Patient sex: M
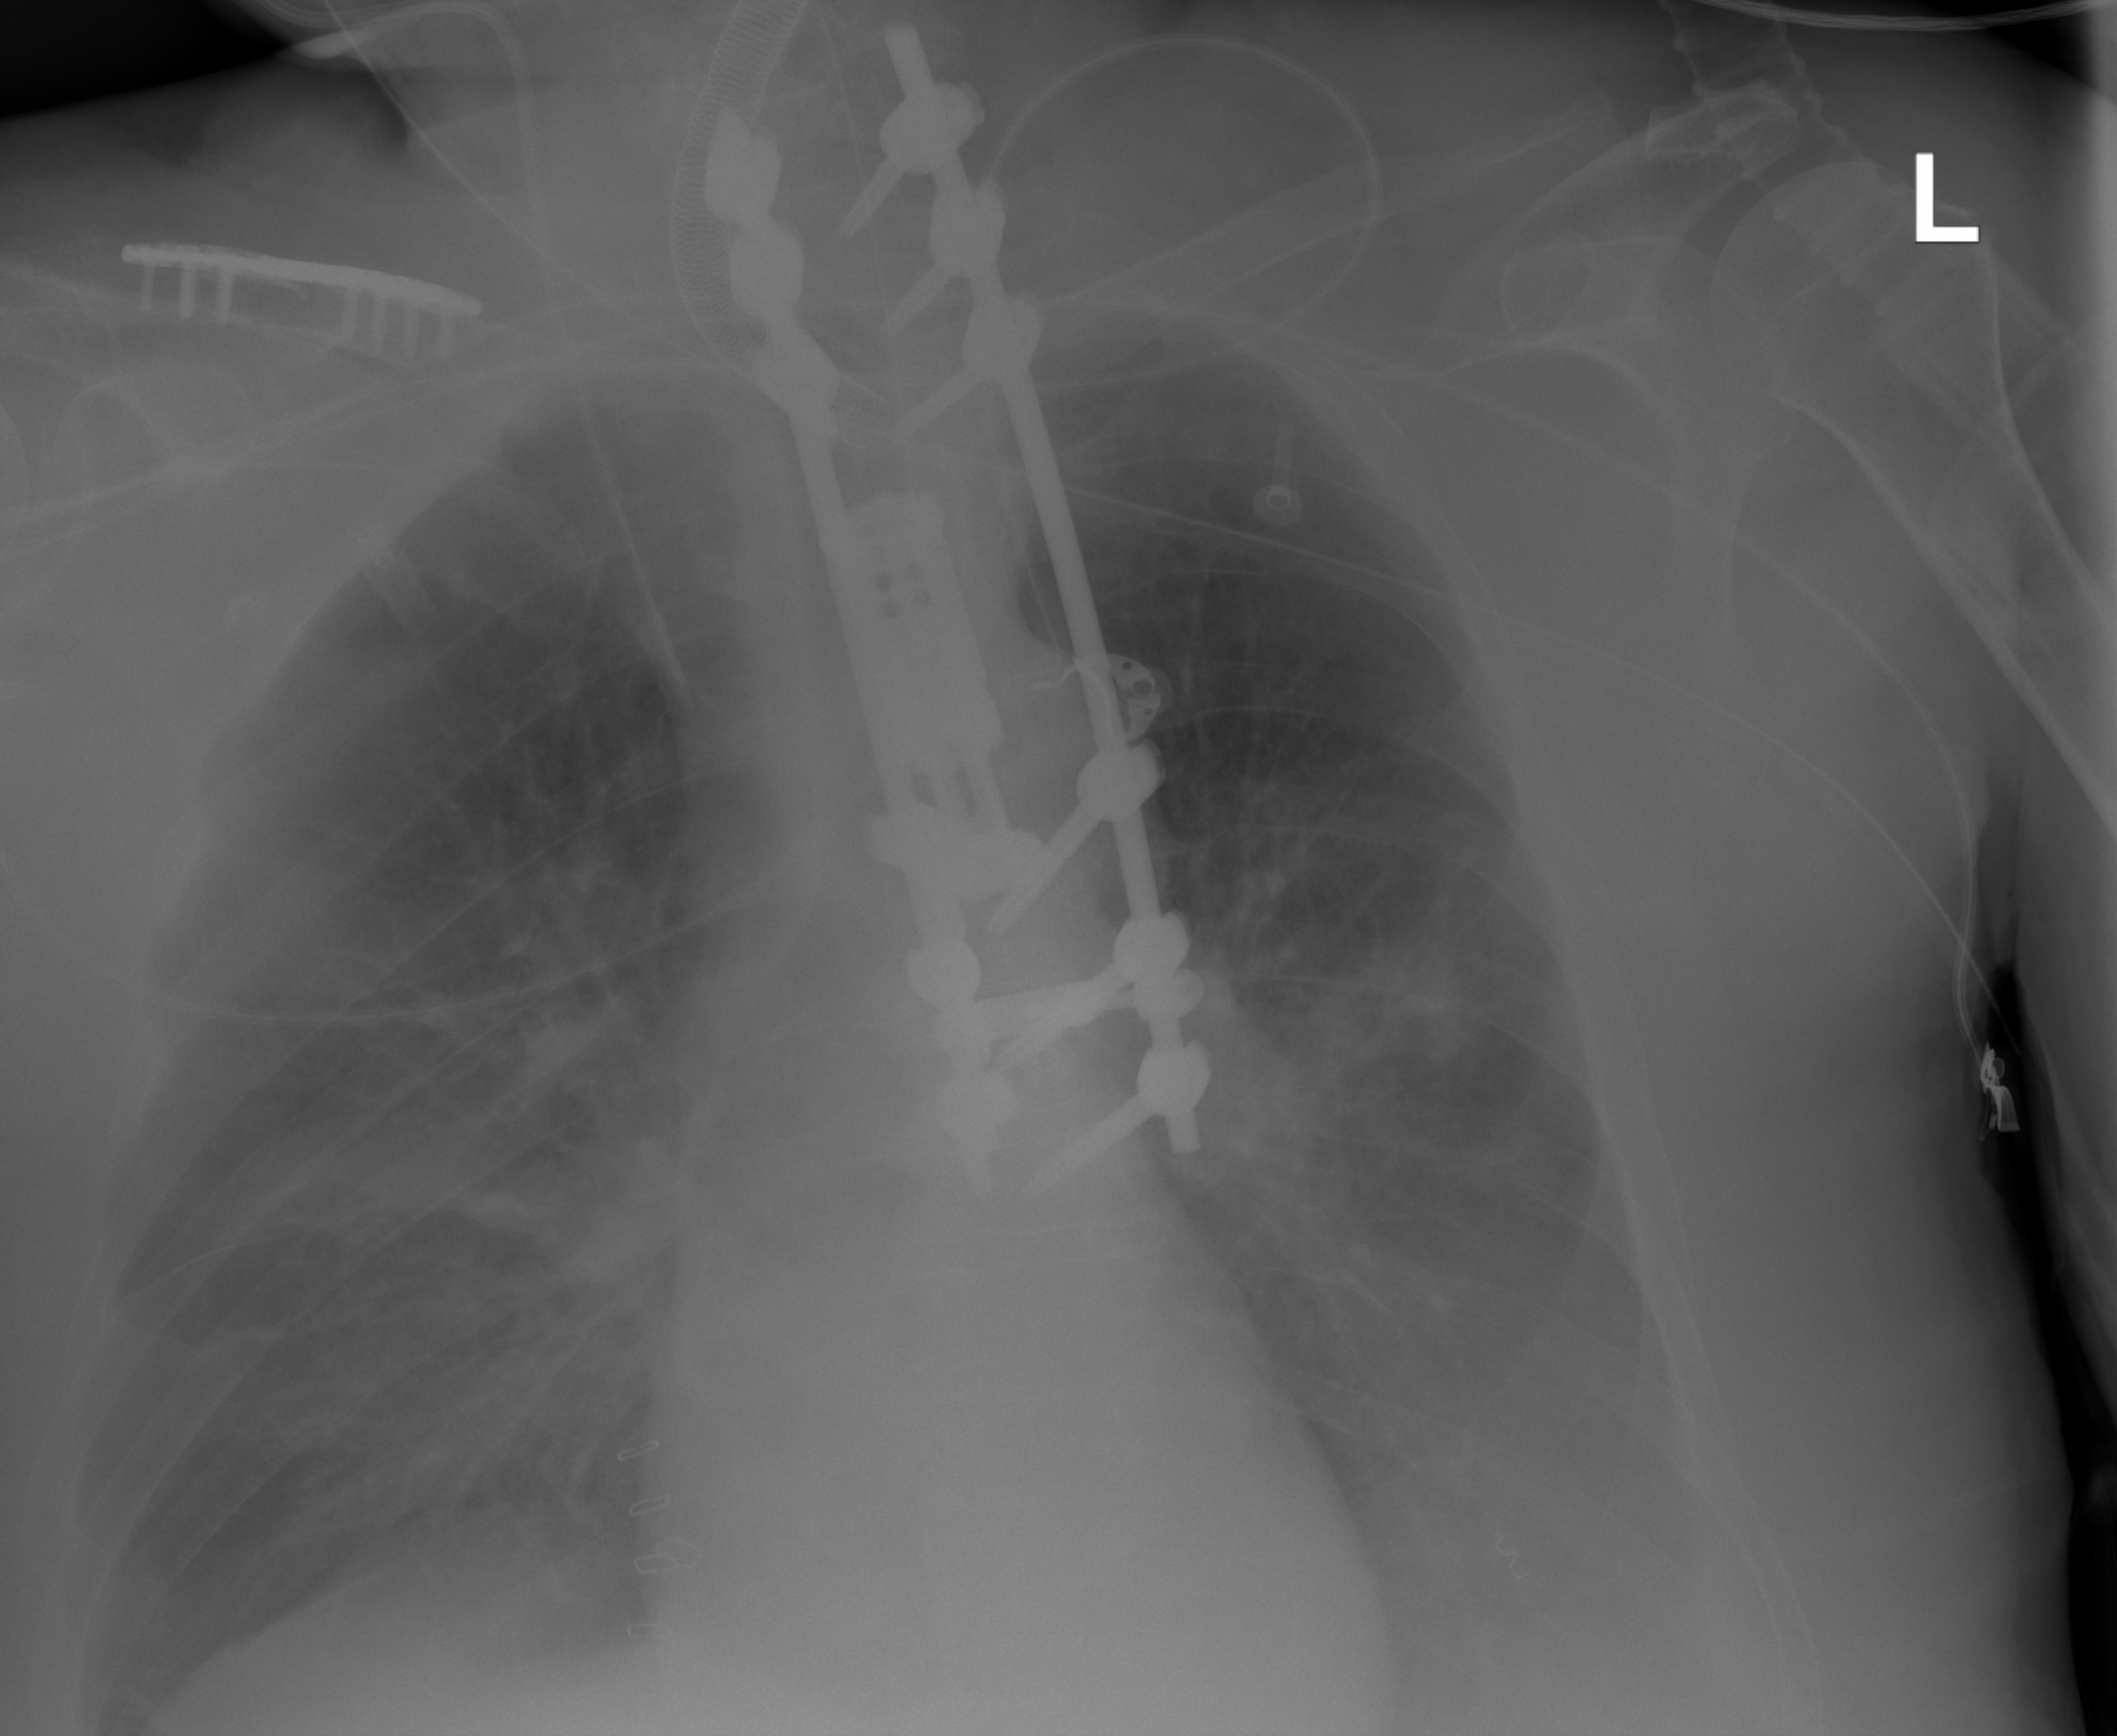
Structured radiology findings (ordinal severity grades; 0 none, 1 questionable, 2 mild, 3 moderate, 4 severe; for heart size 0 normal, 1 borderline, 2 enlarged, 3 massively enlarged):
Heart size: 0
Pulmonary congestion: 2
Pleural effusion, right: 2
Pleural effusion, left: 2
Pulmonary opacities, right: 2
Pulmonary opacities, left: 2
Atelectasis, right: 2
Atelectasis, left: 2